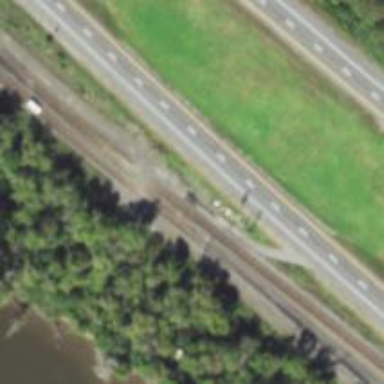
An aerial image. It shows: Railway track.